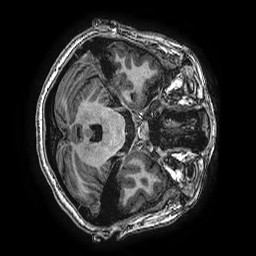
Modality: T1w
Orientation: axial
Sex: female
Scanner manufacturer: ge
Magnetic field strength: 3 T
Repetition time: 0.00766 s
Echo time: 0.003476 s